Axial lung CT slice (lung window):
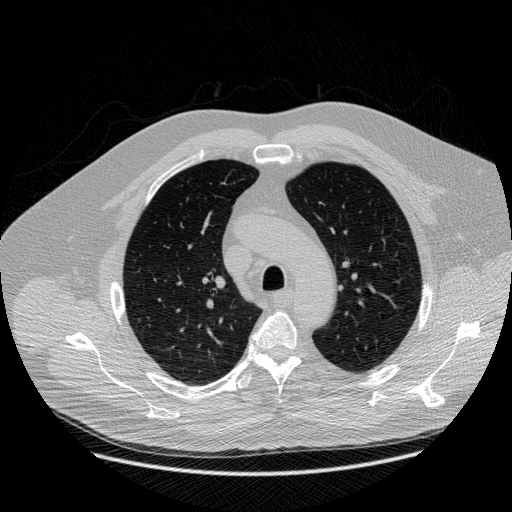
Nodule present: no